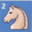
Piece: wN